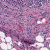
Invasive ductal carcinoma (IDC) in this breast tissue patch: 0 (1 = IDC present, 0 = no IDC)